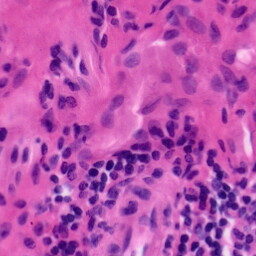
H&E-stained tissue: Tonsil